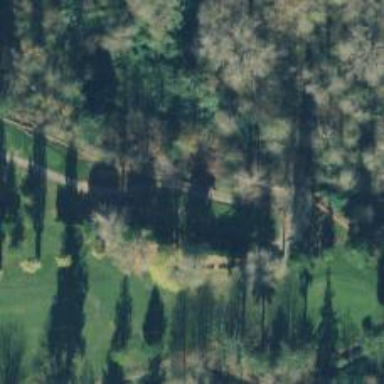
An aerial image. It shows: Pathway for golfing.